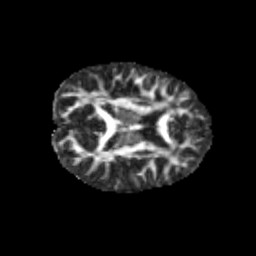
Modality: FA
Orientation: axial
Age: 11
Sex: female
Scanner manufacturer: siemens
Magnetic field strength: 3 T
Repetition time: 3.8 s
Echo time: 0.07 s